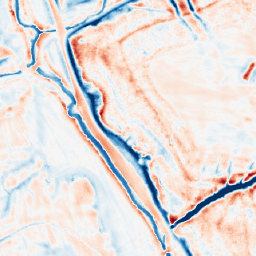
Category: edge_preserving
Decomposition family: bilateral
Decomposition parameters: d: 21
sigma_color: 150
sigma_space: 50
Upsampling method: nearest
Upsampling parameters: scale: 2
Upsampling scale: 2